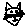
Label: cat